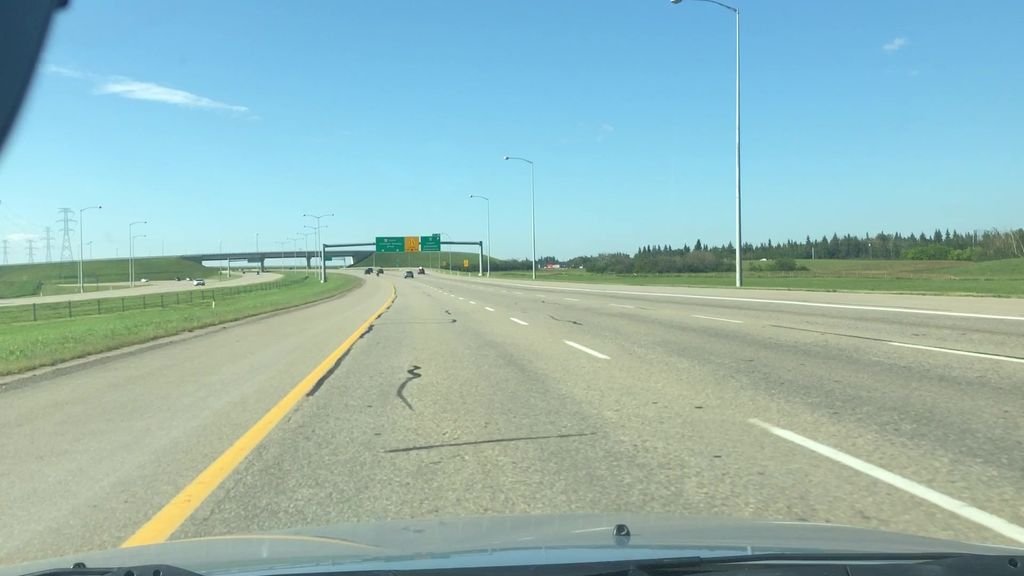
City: edmonton